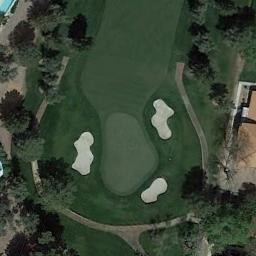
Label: golf_course